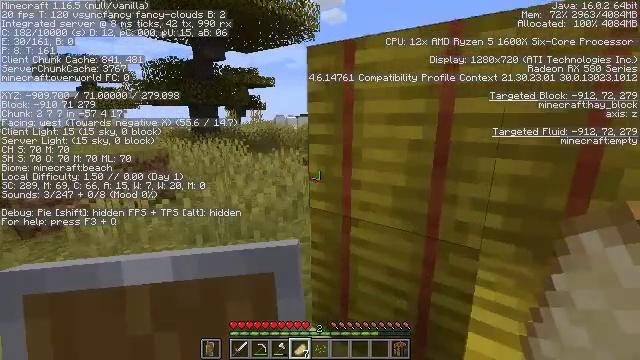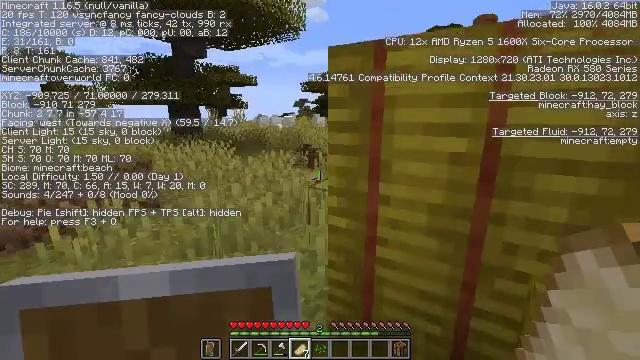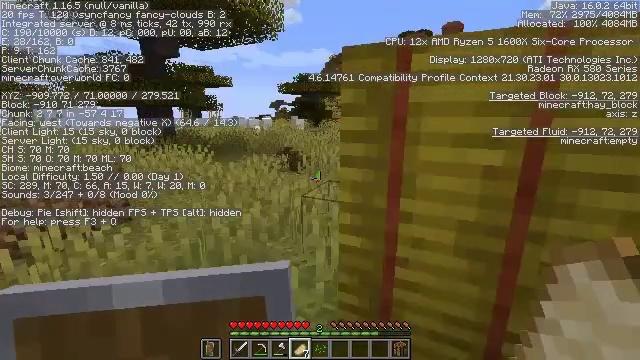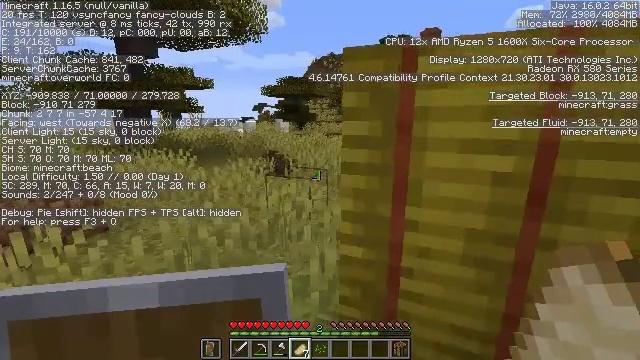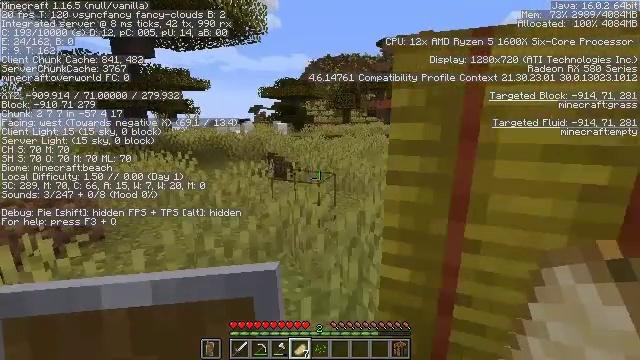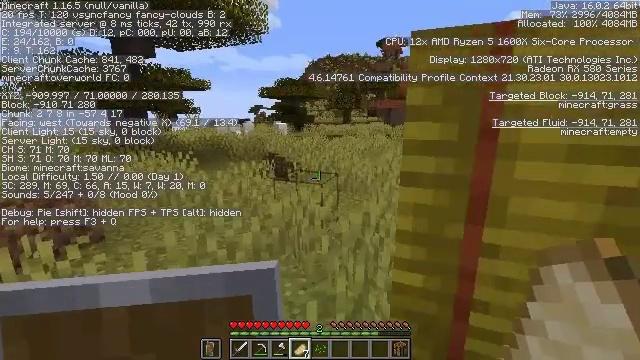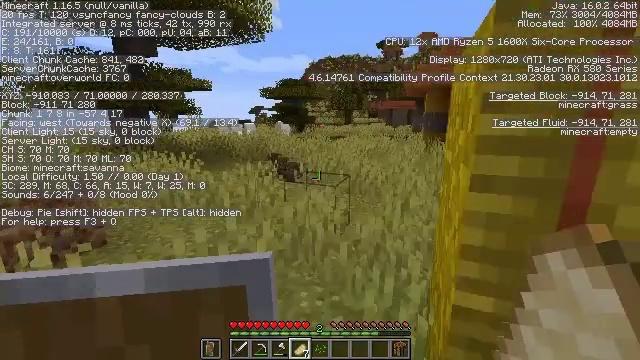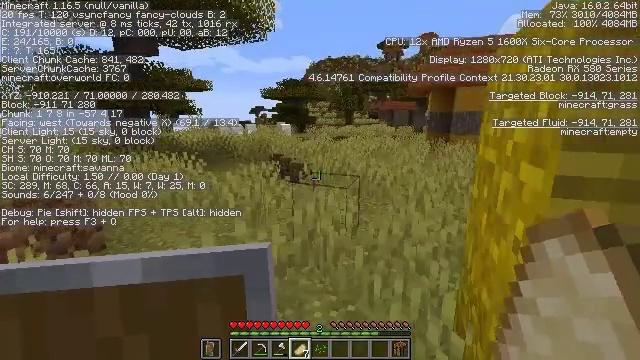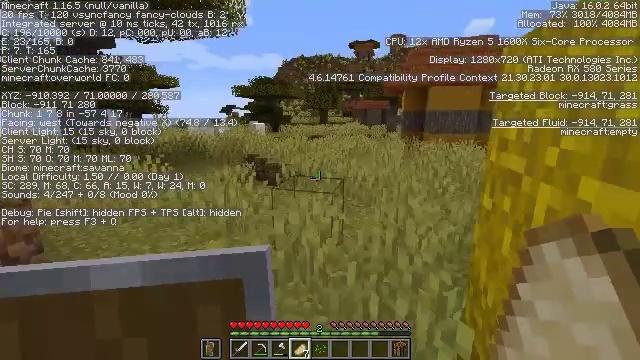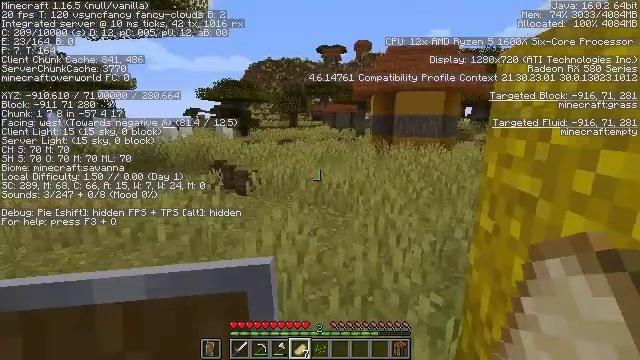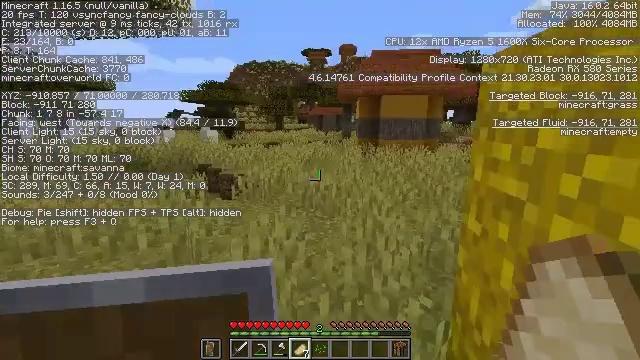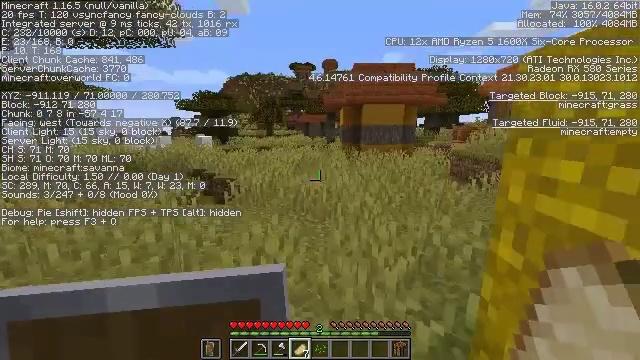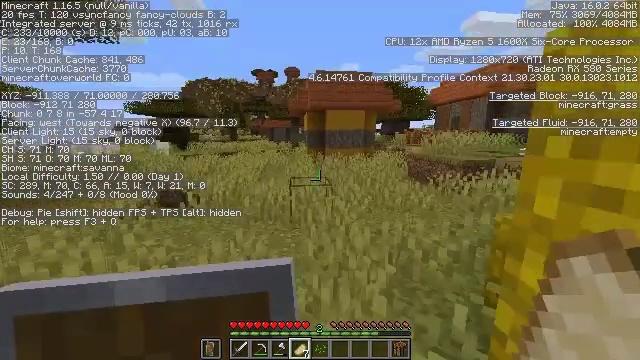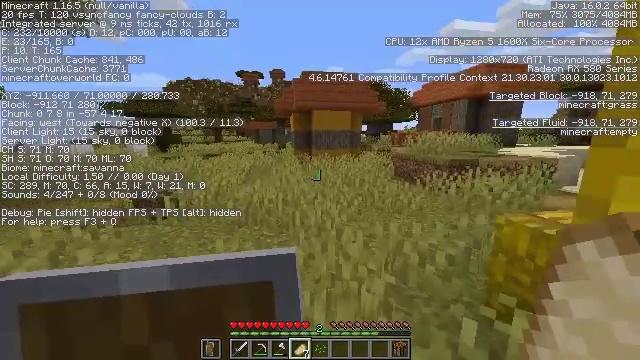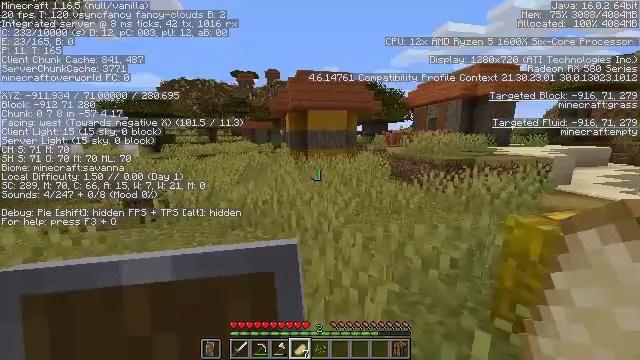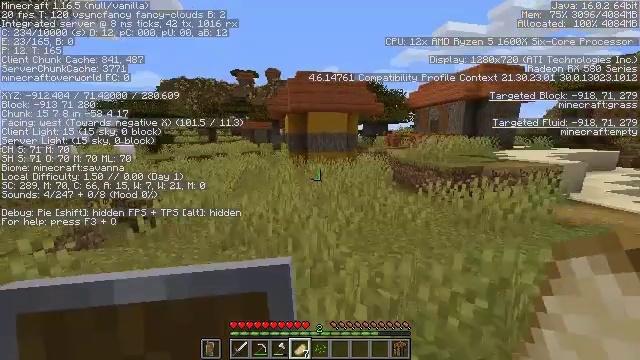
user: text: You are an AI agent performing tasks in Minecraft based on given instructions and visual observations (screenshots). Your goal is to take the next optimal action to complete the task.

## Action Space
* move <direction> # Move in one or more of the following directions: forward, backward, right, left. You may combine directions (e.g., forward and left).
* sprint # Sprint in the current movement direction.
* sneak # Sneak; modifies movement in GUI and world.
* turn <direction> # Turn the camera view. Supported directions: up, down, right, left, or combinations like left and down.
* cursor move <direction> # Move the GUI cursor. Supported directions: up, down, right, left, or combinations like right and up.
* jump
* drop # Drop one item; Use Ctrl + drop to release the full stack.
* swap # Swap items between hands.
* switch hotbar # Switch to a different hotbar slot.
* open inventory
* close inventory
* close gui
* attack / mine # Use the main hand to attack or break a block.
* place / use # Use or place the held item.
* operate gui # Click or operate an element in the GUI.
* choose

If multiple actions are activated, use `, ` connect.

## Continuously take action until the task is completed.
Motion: motion action
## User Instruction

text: Attack the bookshelf to recycle it.
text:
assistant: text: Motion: move forward and move left, turn right
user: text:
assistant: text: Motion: move forward and move left, turn right
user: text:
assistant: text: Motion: move forward and move left, turn right
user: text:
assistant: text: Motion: move forward and move left
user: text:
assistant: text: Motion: move forward and move left
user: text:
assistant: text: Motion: move forward and move left
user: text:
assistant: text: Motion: move forward
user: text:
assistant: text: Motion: move forward, turn right
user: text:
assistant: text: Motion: move forward, sprint, turn right
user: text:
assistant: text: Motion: move forward, sprint, turn right
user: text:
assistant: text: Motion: move forward, sprint, turn right
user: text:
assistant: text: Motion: move forward, sprint, turn right
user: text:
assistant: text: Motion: move forward, turn right
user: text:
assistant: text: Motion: move forward, turn right
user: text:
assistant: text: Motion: move forward, jump
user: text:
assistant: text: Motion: move forward, jump
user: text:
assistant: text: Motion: move forward, jump
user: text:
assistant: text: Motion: move forward, jump
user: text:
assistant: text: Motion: move forward, jump
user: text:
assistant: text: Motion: move forward, jump
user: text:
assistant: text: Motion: move forward, jump
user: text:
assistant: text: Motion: move forward, jump
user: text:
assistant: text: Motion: move forward, jump
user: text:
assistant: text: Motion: move forward, turn right, jump
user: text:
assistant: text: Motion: move forward, turn right and up, jump
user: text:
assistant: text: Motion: move forward, turn right, jump
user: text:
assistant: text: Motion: move forward, turn right, jump
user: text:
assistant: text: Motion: move forward, turn right, jump
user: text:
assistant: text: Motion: move forward, turn right, jump
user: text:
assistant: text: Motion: move forward, jump